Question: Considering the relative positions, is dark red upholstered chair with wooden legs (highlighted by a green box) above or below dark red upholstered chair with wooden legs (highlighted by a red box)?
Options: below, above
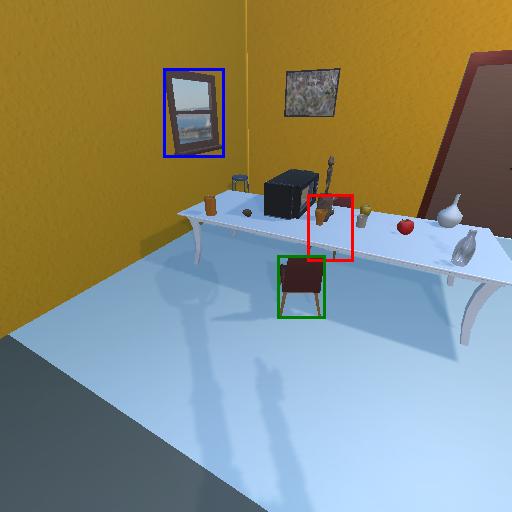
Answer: below